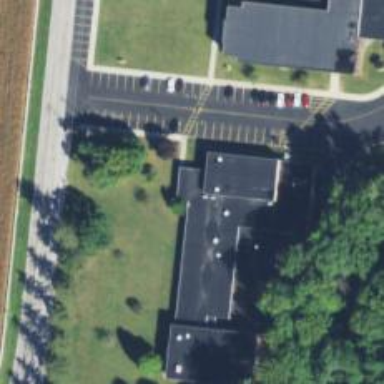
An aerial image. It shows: School.